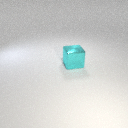
large cyan metal cube